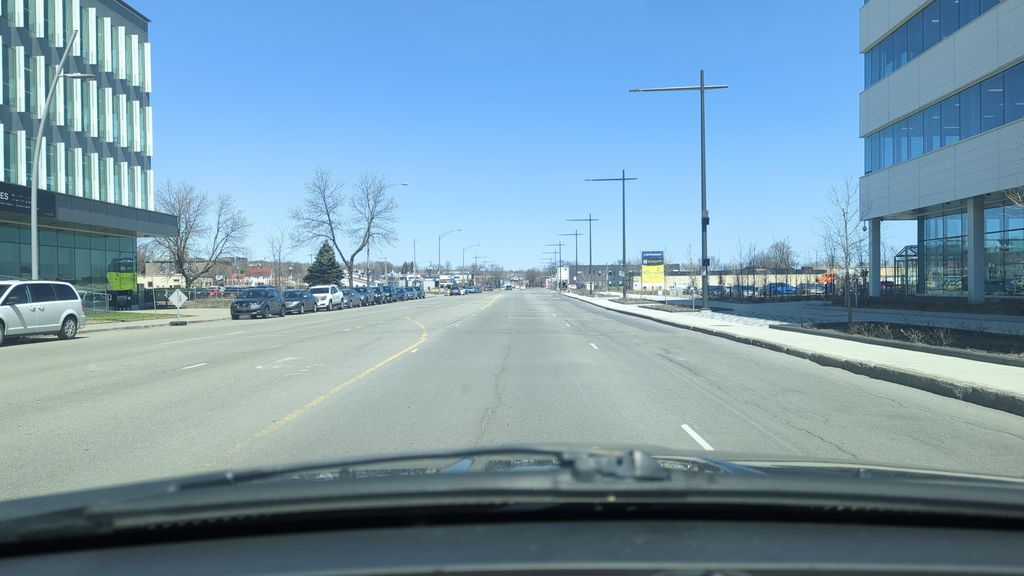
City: quebec_city